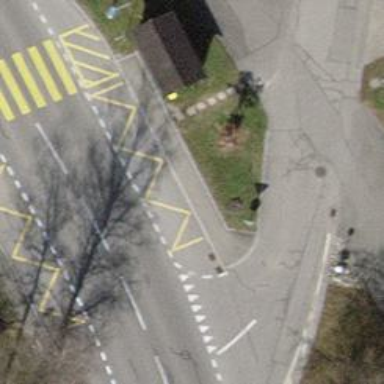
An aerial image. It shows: Sidewalk.